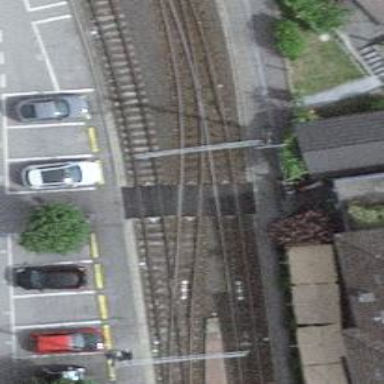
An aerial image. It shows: Crossing for the railway.